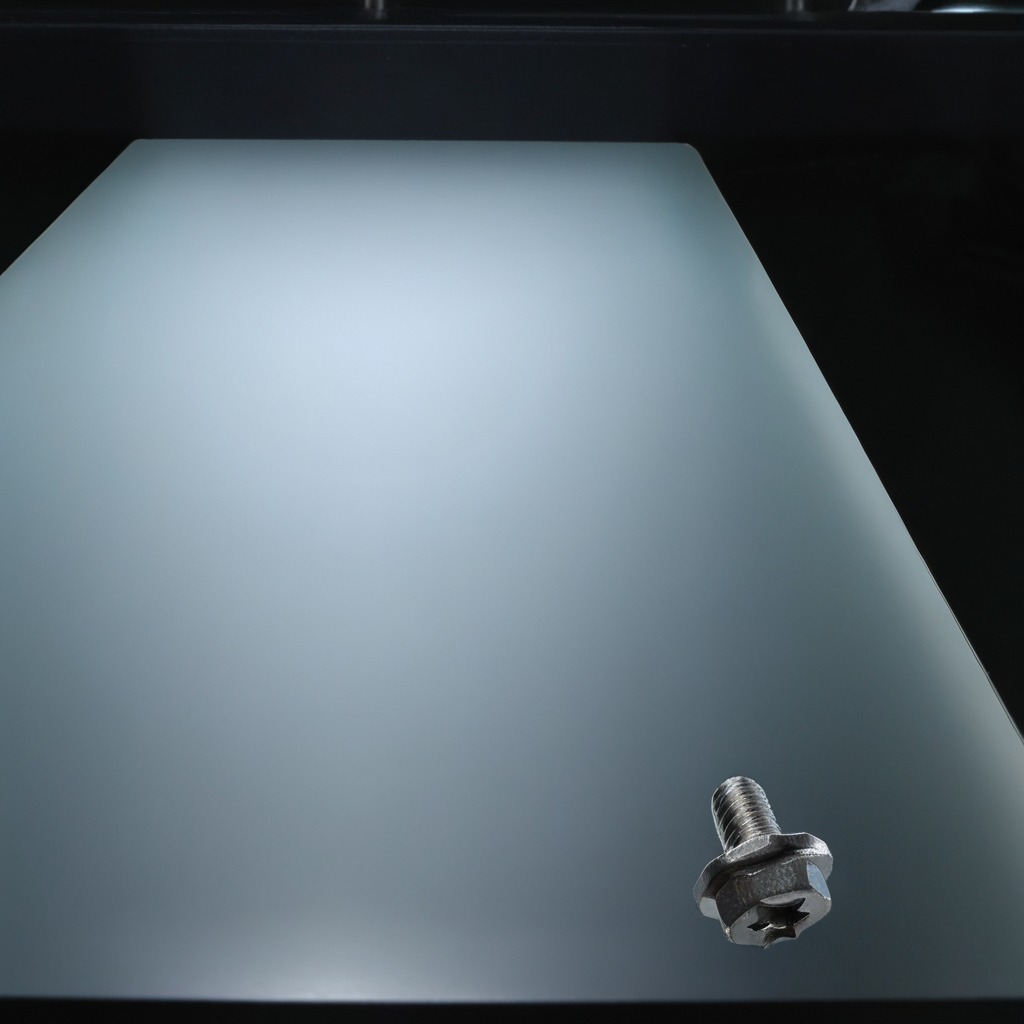
A metal screw lying on a clean empty table in a railway signal maintenance room lit by harsh overhead fluorescents photorealistic surface textures crisp shadows high dynamic range